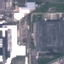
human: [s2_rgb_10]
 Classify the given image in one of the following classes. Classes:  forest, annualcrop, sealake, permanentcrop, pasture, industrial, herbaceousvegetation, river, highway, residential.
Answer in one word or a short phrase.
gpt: Industrial